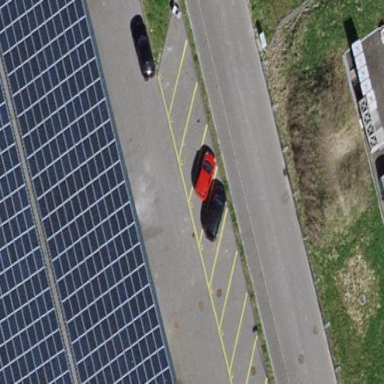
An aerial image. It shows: Parking area.